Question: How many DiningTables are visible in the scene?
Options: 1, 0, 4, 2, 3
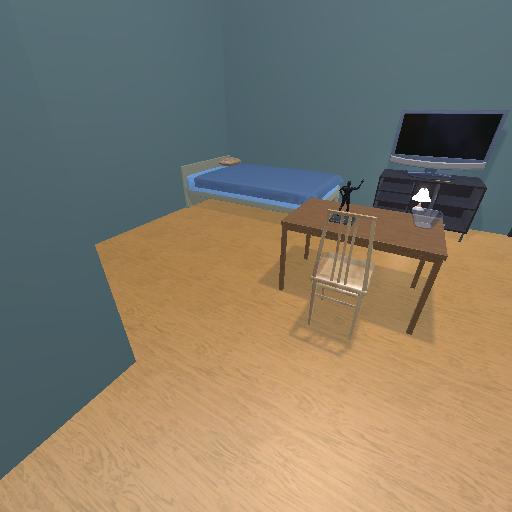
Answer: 1